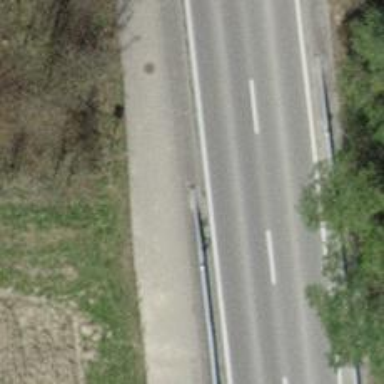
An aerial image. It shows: Guard rail as barrier.